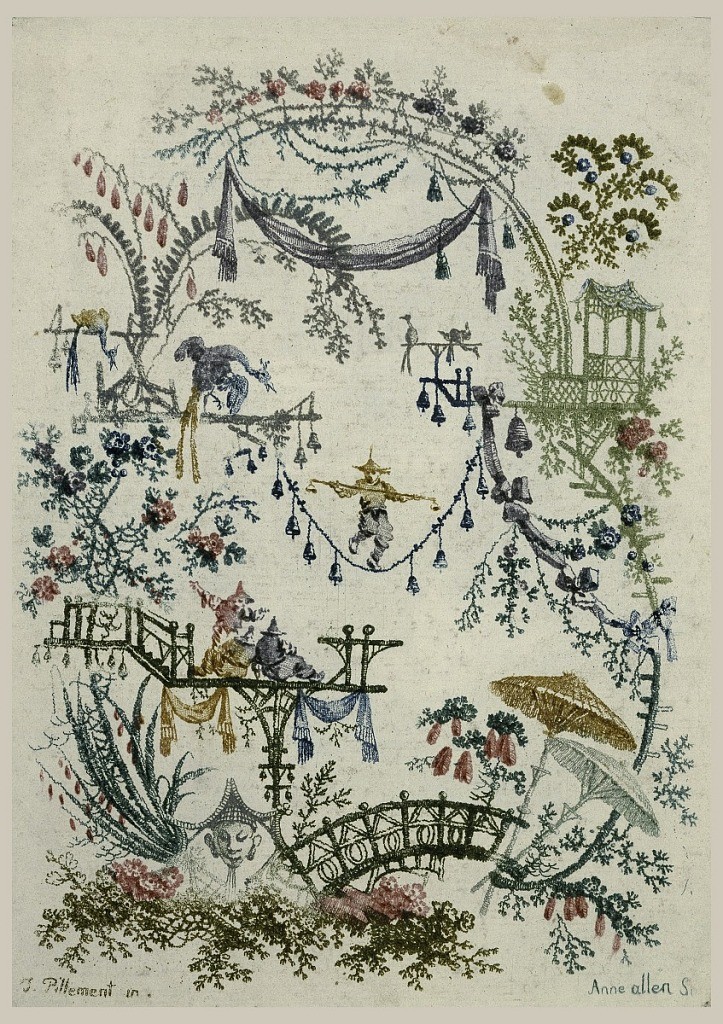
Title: Nouvelle suite de cahiers chinois a l'usage des Dessinateurs et des peintres, no.2
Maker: Anne Allen, English, active France, ca. 1750–1810
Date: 1790–1799
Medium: Etching with colored inks à la poupée on off-white laid paper
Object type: Print
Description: Irregular cartouche composed of trees, bridges, and fantastic foliage executed in the chinoiserie style. A small figure balances on a bell laden rope suspended between two platforms at center. A group of three figures watch the performance from a draped bridge at lower left.